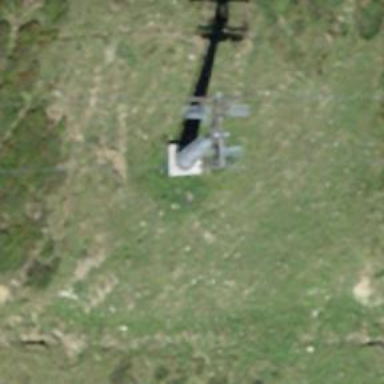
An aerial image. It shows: Chair lift.